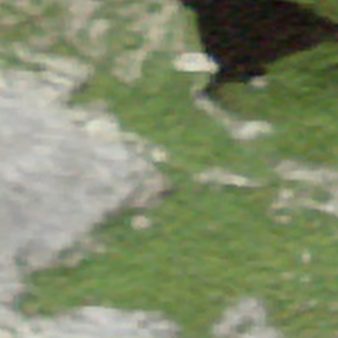
Label: other